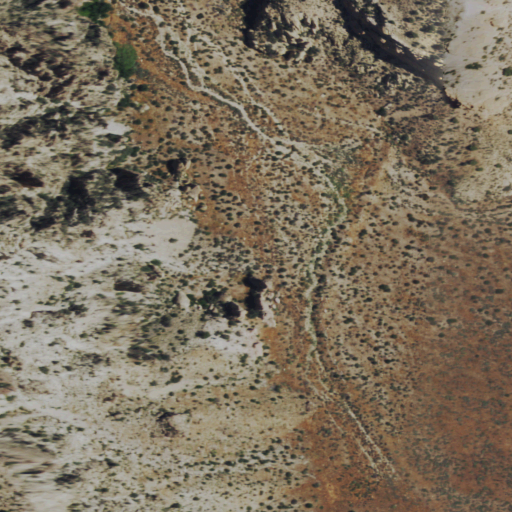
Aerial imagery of valley in Nevada named Dula Canyon containing shrub and barren land